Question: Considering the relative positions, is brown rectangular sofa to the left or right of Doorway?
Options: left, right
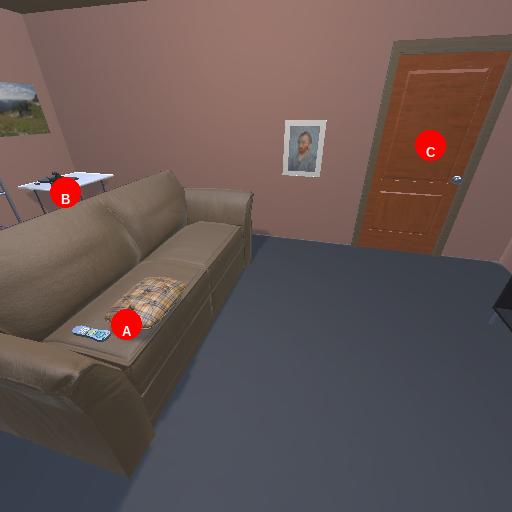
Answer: left